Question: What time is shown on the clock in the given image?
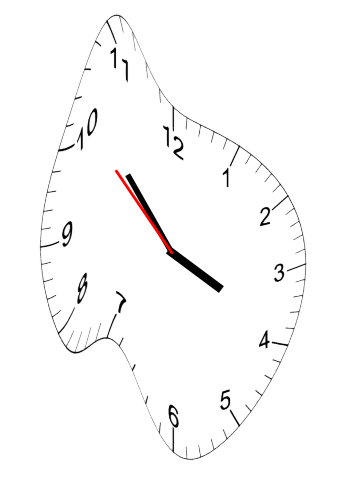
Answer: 03:52:52